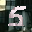
Label: 5